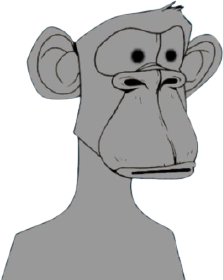
Label: 5_NPC